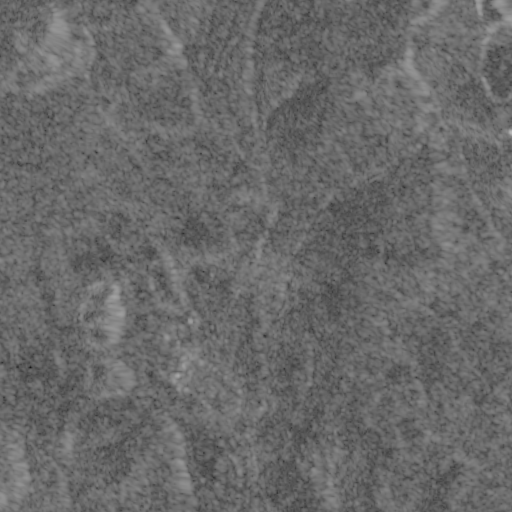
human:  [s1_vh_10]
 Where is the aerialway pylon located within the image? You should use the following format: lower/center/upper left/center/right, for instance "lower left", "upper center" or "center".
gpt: The aerialway pylon is located in the upper right of the image.
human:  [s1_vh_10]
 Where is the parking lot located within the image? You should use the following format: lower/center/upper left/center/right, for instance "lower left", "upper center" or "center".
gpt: The parking lot is located in the upper right of the image.
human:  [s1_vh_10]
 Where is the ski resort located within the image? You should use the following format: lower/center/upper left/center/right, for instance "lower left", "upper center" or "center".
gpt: The ski resort is located in the upper right of the image.
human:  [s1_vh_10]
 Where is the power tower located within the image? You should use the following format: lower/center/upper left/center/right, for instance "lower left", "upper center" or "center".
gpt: There is no power tower in the image.

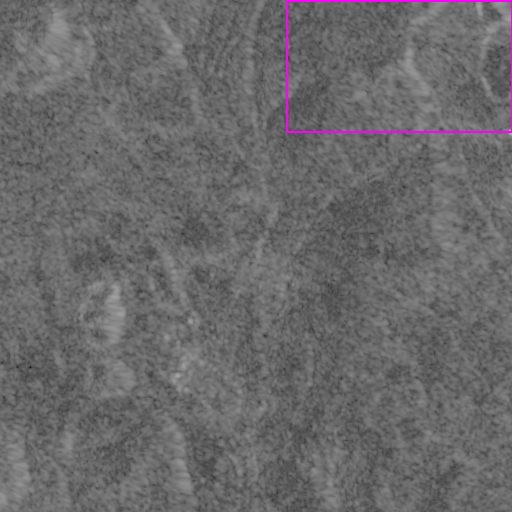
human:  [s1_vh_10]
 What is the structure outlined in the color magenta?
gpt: The structure outlined in magenta is a ski resort.
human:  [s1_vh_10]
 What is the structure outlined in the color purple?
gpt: There is no purple outline.